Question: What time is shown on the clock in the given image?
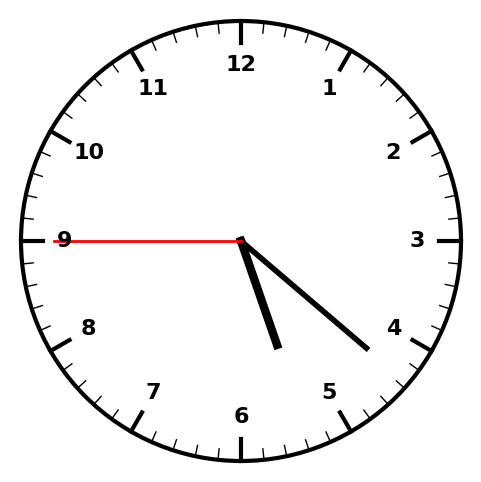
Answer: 05:21:45